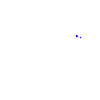
Particle: pion